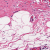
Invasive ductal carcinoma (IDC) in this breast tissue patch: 0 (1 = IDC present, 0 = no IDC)